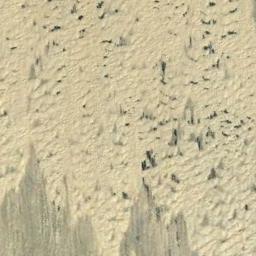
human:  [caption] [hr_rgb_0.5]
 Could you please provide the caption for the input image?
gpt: This is a yellow desert with fish scale texture .

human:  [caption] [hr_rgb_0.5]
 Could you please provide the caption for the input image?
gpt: The white desert is full of sparse plants .

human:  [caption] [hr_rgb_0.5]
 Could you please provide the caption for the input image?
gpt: The desert has yellow sand and some small dunes .

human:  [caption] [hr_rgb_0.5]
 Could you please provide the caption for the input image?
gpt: There are parallel lines in this desert .

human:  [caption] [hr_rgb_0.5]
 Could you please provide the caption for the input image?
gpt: A yellow desert with many fissures .